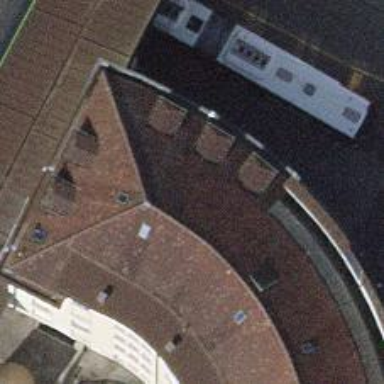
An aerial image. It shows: Café.